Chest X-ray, PA view. Patient: 23 years old, sex M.
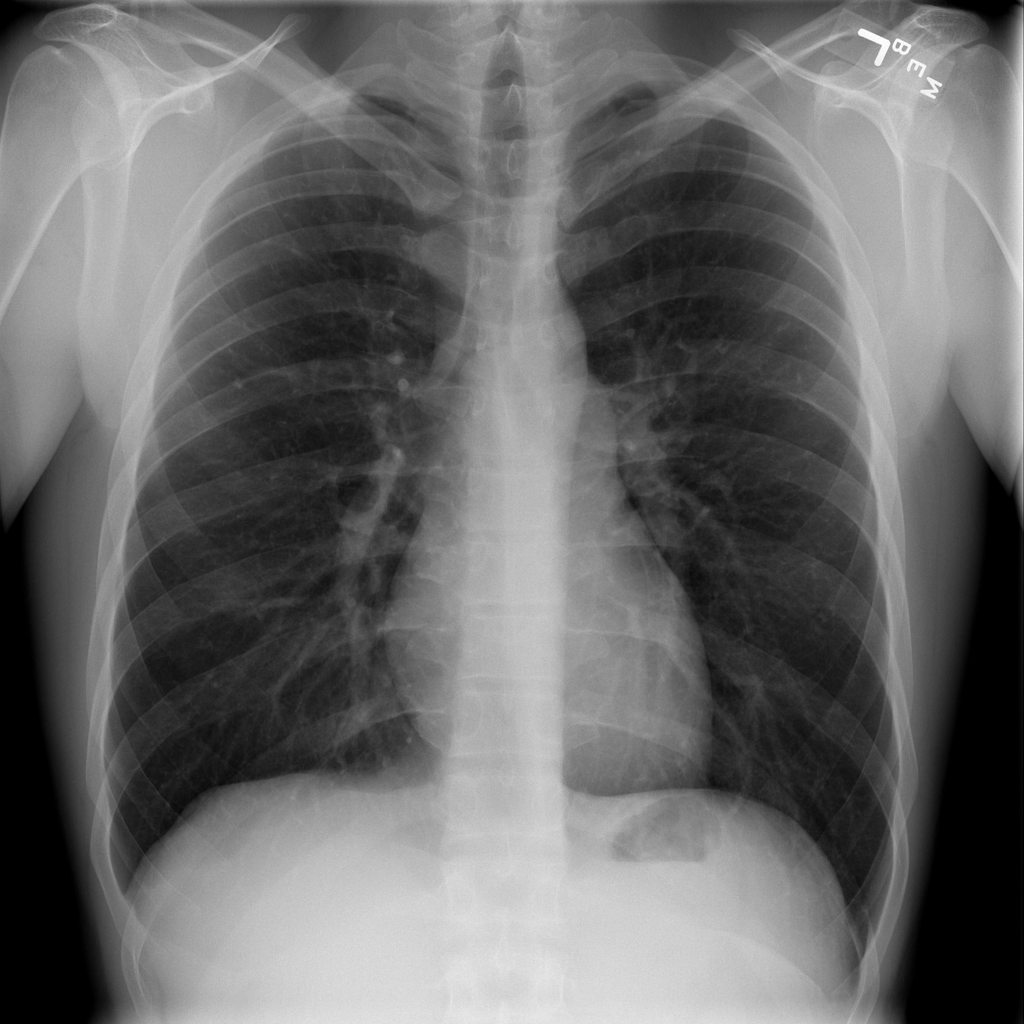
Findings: No Finding